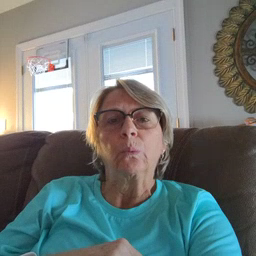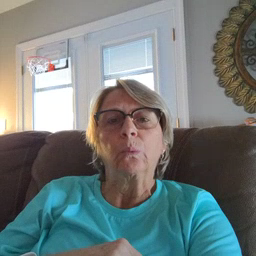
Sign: blue